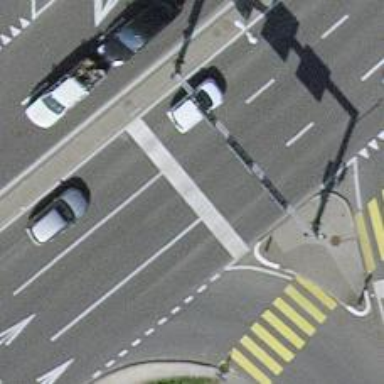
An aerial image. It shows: Secondary road with asphalt surface.